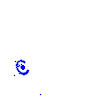
Particle: pion